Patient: sex M, age 46
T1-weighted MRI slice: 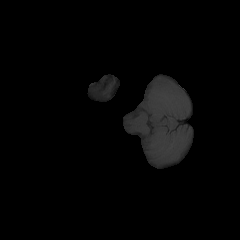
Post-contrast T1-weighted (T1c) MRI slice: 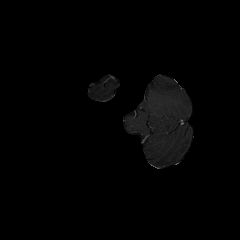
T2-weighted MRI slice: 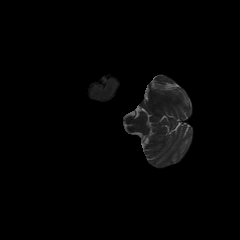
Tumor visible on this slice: no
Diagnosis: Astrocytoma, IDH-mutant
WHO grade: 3